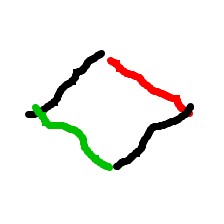
Shape: rhombus